Aerial crown-view tile of a tropical tree (Barro Colorado Island, Panama), acquired 20250317:
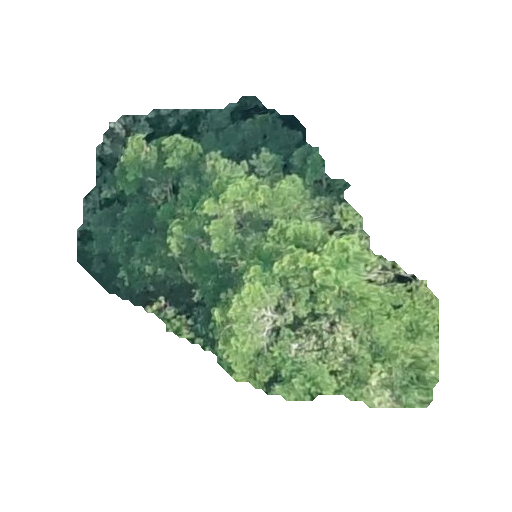
Species: Terminalia amazonia
GBIF accepted scientific name: Terminalia amazonica
Crown area: 108.28 m²